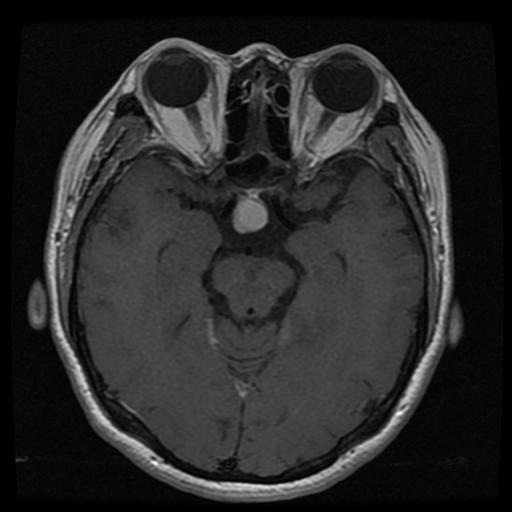
Label: pituitary